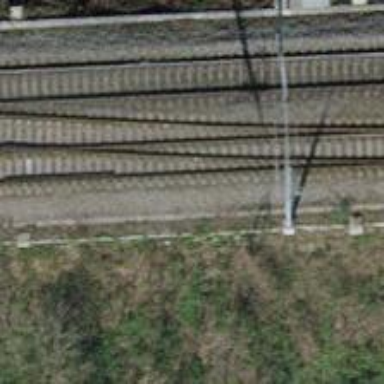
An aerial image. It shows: Rail siding with electrified tracks using contact line.